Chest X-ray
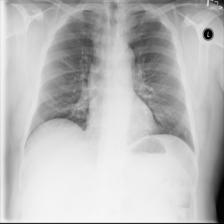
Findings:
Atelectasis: negative
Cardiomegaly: negative
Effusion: negative
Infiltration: negative
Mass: negative
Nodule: negative
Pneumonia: negative
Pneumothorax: negative
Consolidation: negative
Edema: negative
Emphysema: negative
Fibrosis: negative
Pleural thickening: negative
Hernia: negative